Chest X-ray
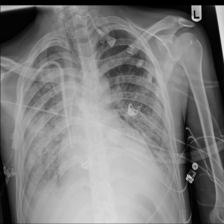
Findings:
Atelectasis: negative
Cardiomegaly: negative
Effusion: negative
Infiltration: positive
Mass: negative
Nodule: negative
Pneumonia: negative
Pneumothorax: negative
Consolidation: positive
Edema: negative
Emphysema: negative
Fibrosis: negative
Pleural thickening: negative
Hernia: negative